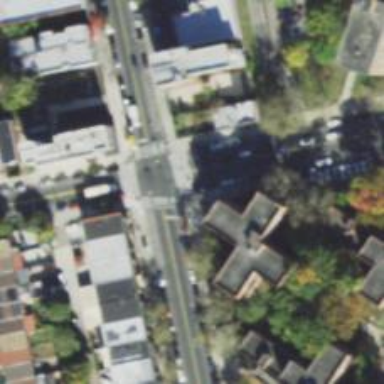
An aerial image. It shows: Asphalt footway with zebra crossing.